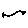
Label: bird